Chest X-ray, AP view. Patient: 69 years old, sex M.
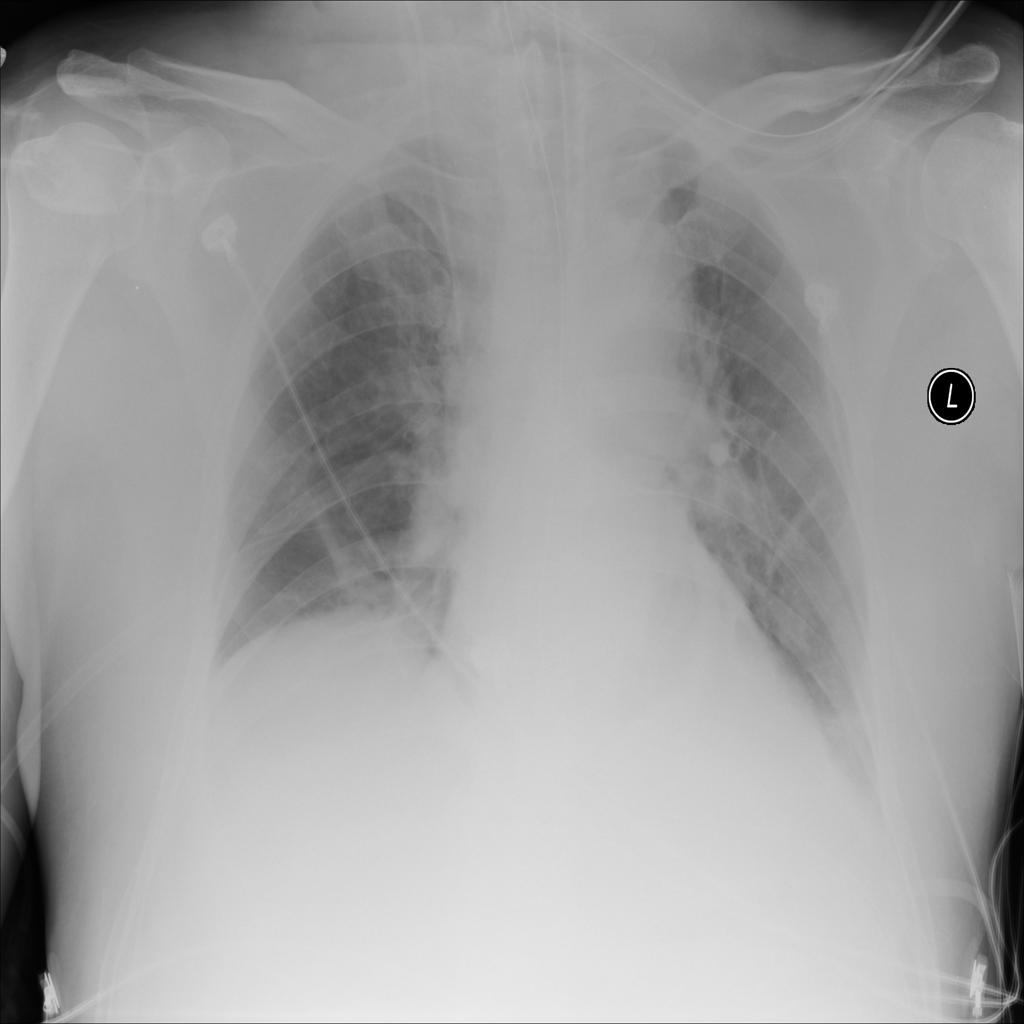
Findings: No Finding